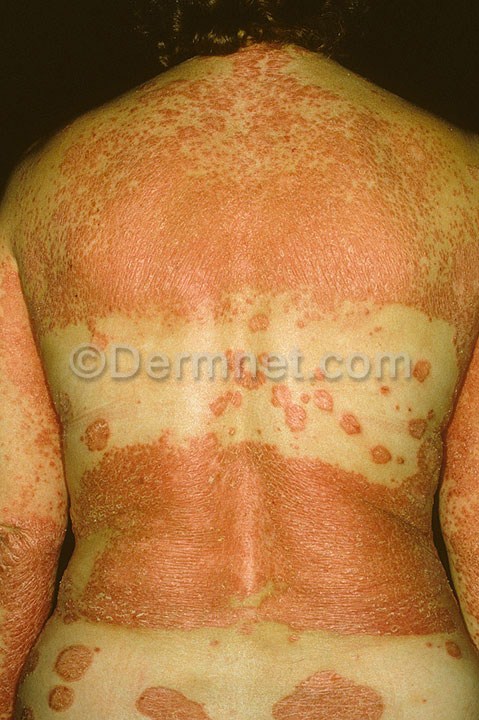
Disease: Psoriasis pictures Lichen Planus and related diseases